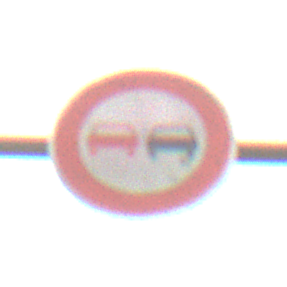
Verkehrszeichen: Ueberholverbot
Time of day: MorningAfternoon
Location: Outdoor (Nature)
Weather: Overcast
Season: NotSpecified
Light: Natural